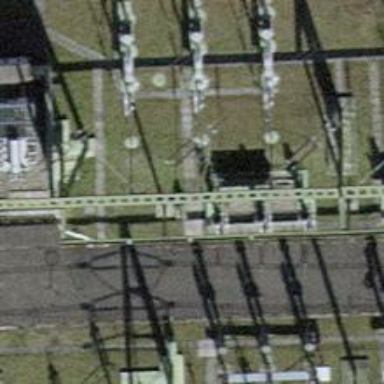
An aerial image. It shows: Insulator used in power systems.